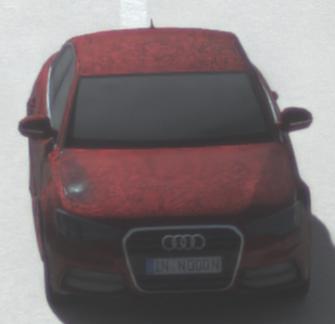
Make: Audi
Model: A6 2.0 TFSI
Detailed model: A6 (C7) Limousine
Model produced from: 2011/10
Model produced until: 2014/09
Doors: 4
Color: red
Road condition: dry road
Daytime: morning or afternoon
Contrast: low contrast